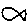
Label: fish